Current action and preconditions to check: trajectory_clear

Your task: For each precondition in the list above, predict whether it will hold at this action.

Consider the current scene as observed from the mobile robot's camera, and analyze the predicted future states of all dynamic agents (e.g., people, animals, vehicles, or any moving entities) within the NEXT SECOND.

IMPORTANT: Only answer "very likely" if you are absolutely certain—based on strong, clear evidence—that a dynamic agent will violate the precondition in the predicted future state. Do NOT answer "very likely" for unlikely, ambiguous, or low-probability risks.

Ask yourself for each precondition: Is there a high probability, with clear and convincing evidence, that the predicted future states of any dynamic agent will interfere with the predicted future state of the currently executing action within the NEXT SECOND, causing that precondition to fail?

Assess the risk level based on these predictions. Use "likely" or "very likely" if motions create a clear risk of interference.

Use "neutral" or "improbable" if agents are nearby but their predicted paths are clearly diverging or non-conflicting.

Failure Risk Categories: "very improbable", "improbable", "neutral", "likely", "very likely"

Answer Format: Output ONLY the probability_of_failure value from these categories: "very improbable", "improbable", "neutral", "likely", "very likely"

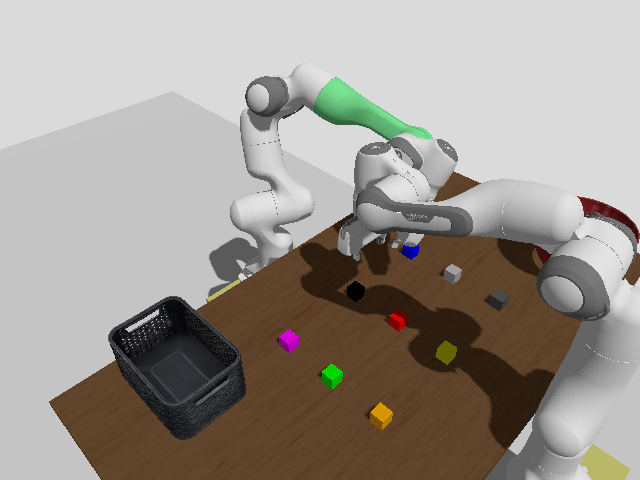

Answer: neutral